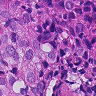
Metastatic tissue present: yes